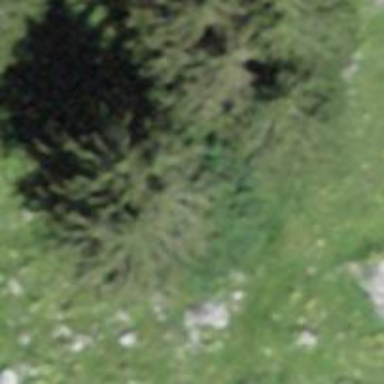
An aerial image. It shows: Needle-leaved tree in nature.